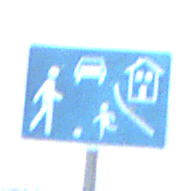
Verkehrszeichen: BeginnVerkehrsberuhigterBereich
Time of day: SunriseSunset
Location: Outdoor (RoadRail)
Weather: PartlyCloudy
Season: NotSpecified
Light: Natural